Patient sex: F
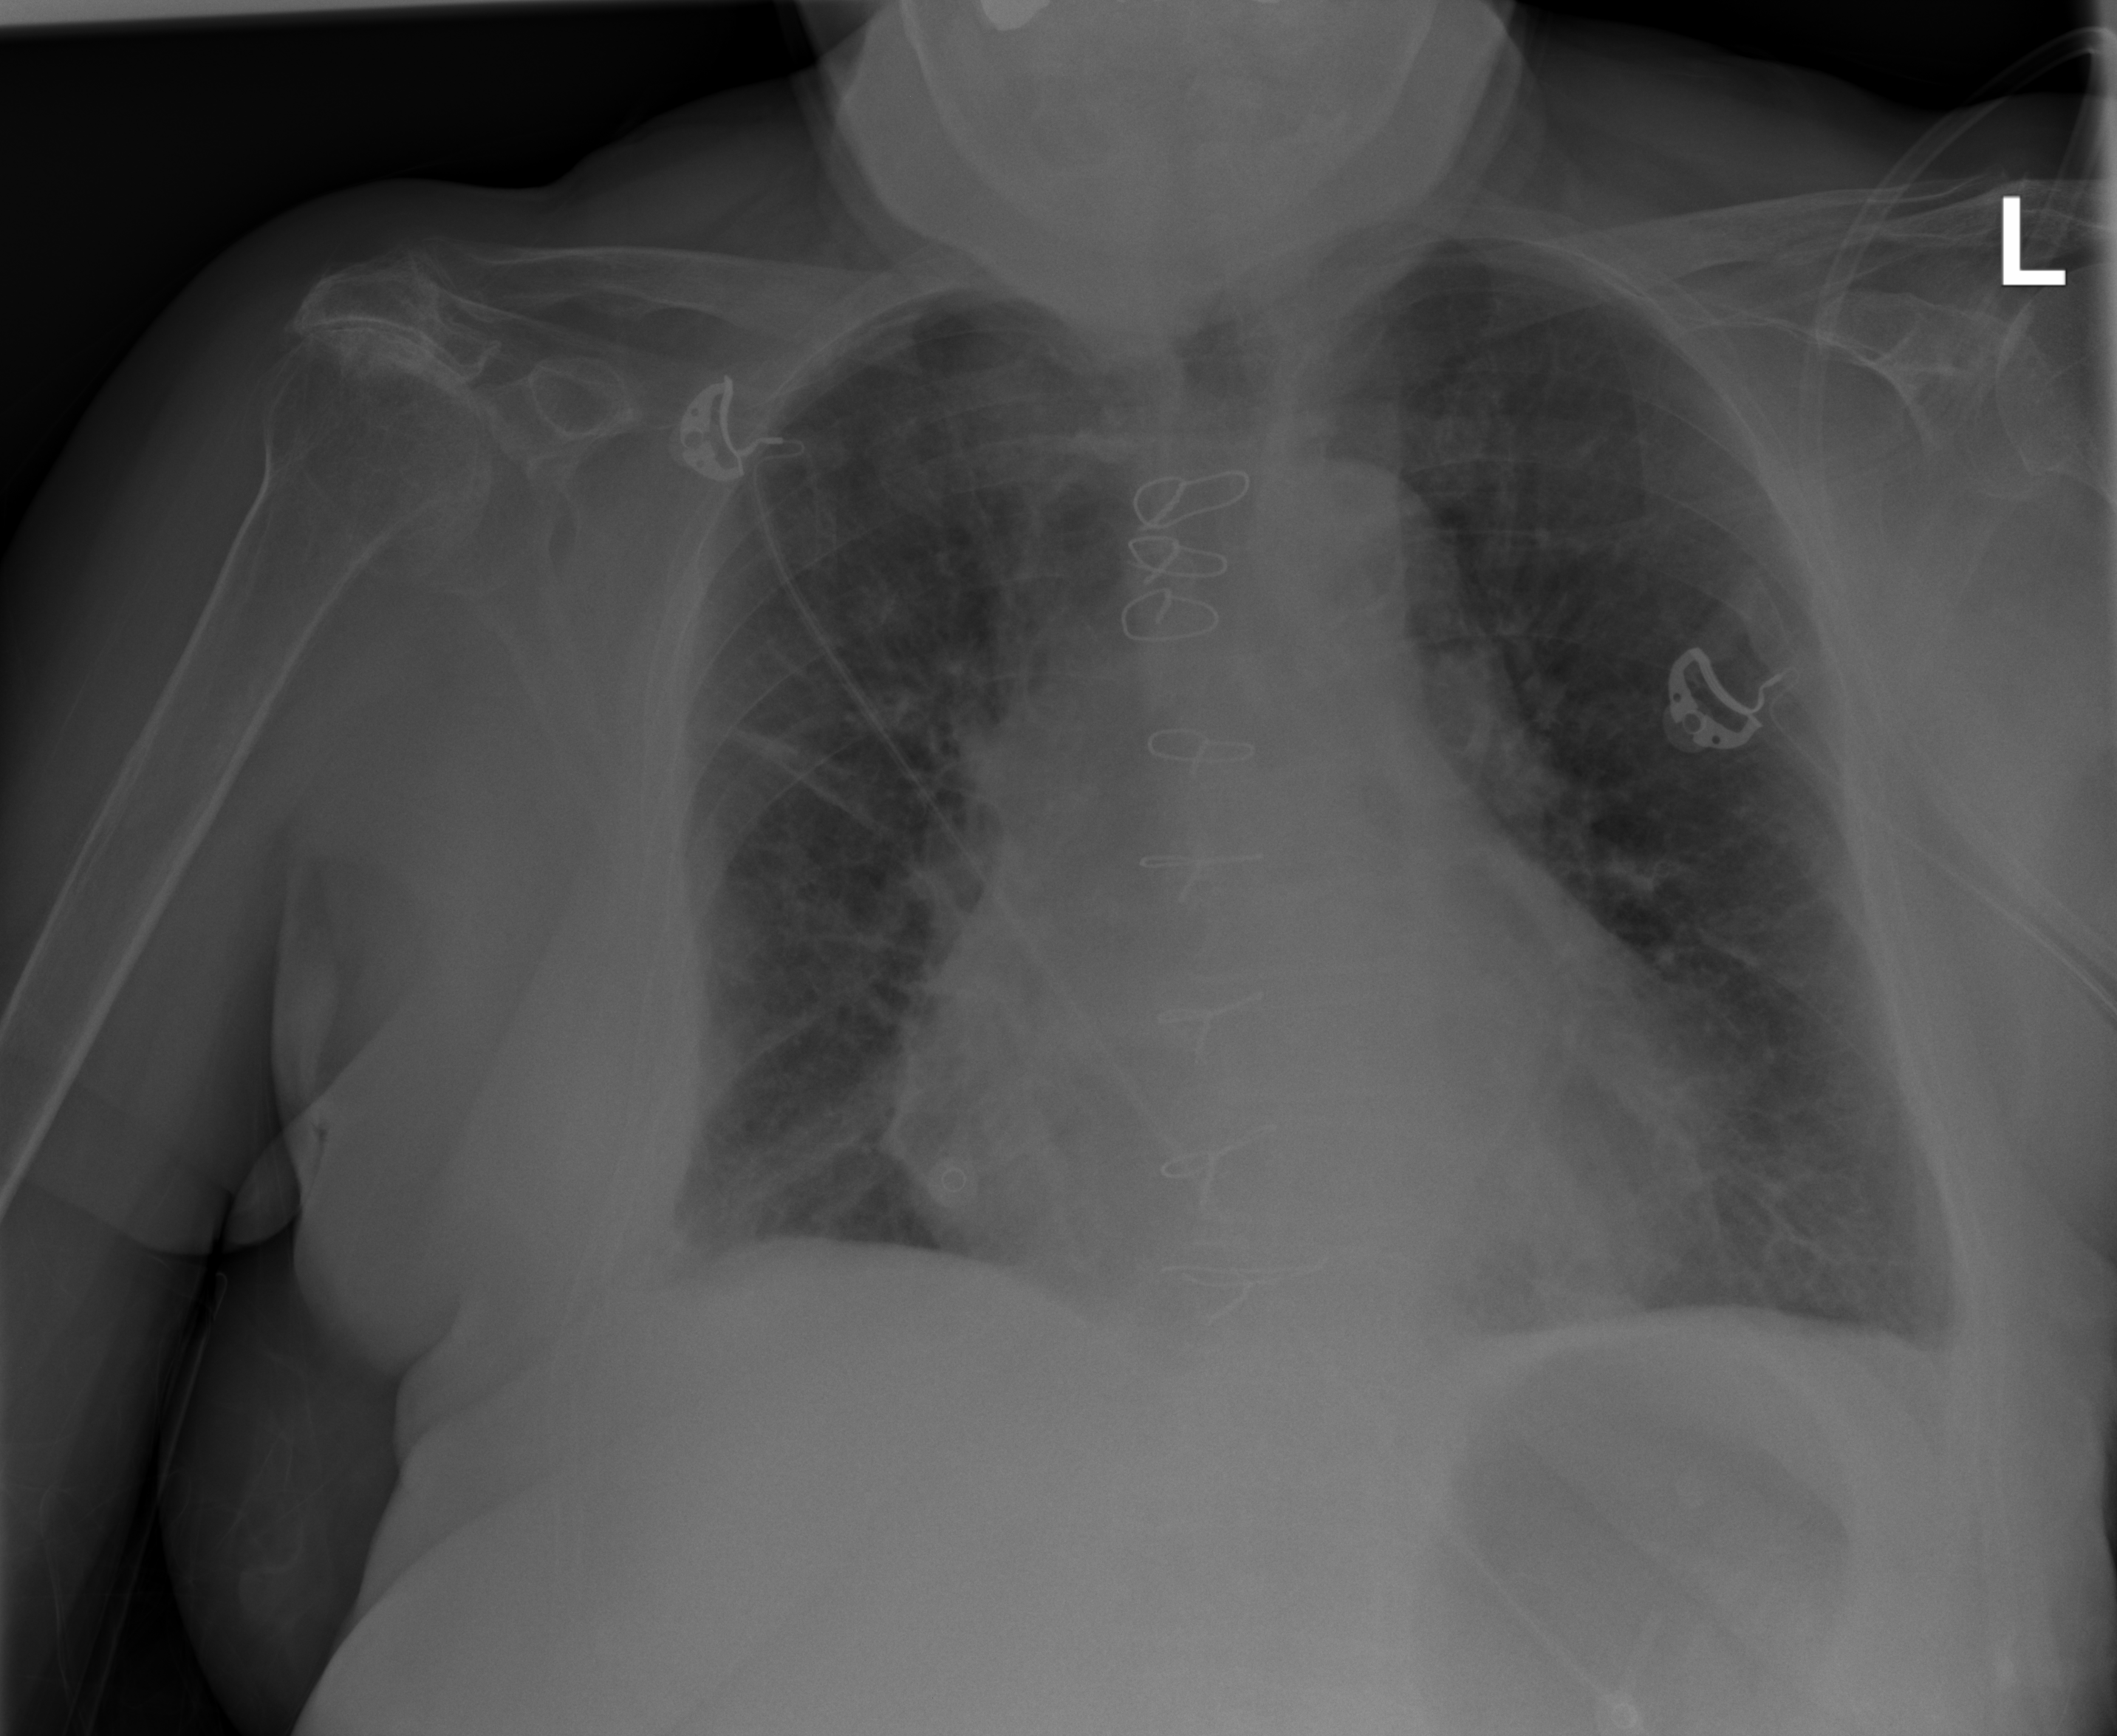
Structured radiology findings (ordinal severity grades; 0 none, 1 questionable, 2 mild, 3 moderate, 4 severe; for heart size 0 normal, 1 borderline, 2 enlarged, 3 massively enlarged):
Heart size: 2
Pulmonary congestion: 2
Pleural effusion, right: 2
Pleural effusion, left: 2
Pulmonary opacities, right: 2
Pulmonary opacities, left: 2
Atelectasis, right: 2
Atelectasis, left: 2